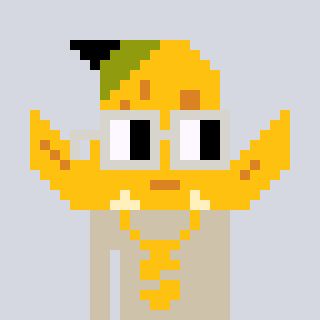
a pixel art character with square light gray glasses, a banana-shaped head and a bege-colored body on a cool background